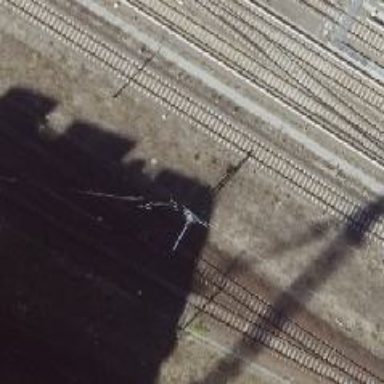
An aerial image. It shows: Catenary mast for power lines.